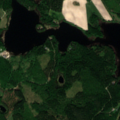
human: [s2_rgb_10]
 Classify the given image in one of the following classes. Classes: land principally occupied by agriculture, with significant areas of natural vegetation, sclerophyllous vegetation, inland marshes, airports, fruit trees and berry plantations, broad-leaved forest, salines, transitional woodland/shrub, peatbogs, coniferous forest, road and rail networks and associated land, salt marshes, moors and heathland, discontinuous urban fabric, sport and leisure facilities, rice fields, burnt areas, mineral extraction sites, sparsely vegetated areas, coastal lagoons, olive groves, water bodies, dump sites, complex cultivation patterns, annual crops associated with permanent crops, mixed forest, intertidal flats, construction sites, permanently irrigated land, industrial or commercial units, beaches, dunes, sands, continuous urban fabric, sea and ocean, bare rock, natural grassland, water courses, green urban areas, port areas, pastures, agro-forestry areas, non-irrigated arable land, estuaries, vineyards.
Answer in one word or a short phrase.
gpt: land principally occupied by agriculture, with significant areas of natural vegetation, broad-leaved forest, coniferous forest, mixed forest, water bodies